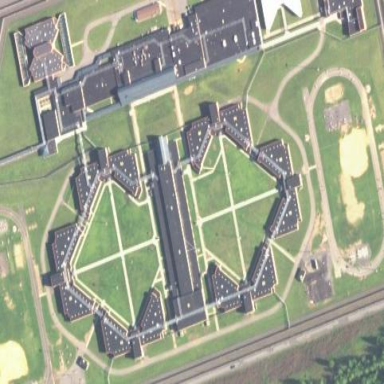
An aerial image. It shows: Prison surrounded by fence.